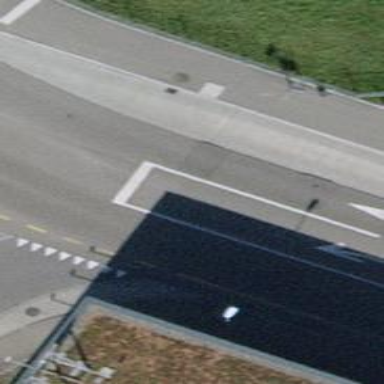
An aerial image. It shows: Tertiary road with separate asphalt surfaces for the sidewalk and cycleway.